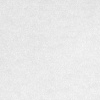
Atmospheric dust classification: dusty